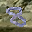
Label: 8